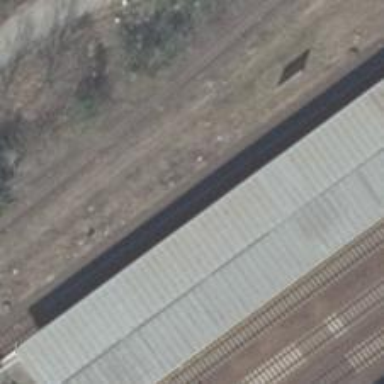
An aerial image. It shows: Rail siding with electrified contact lines.